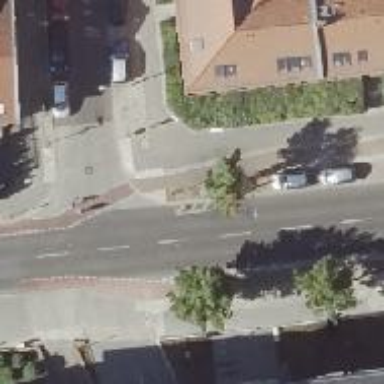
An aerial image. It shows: Unmarked crossing on the road.